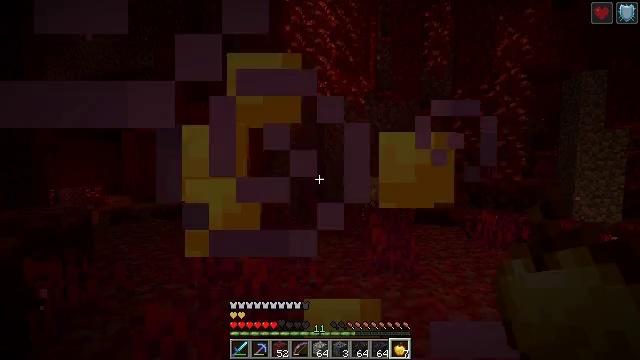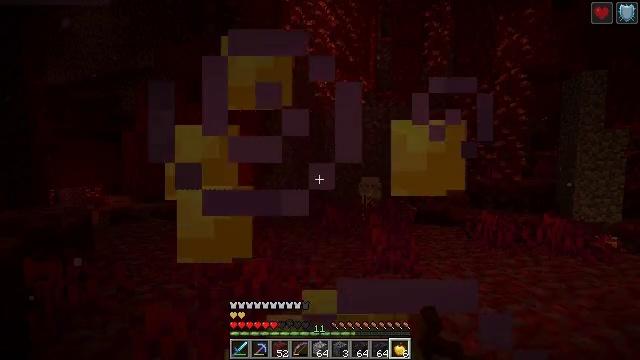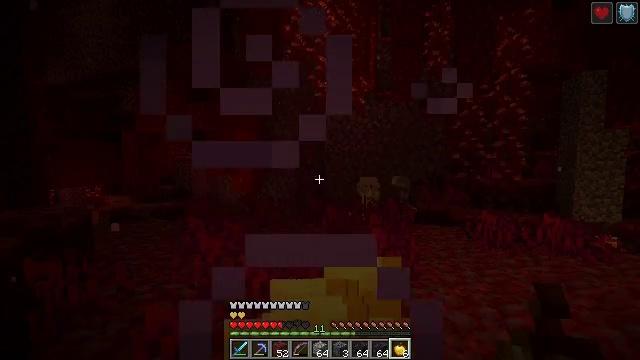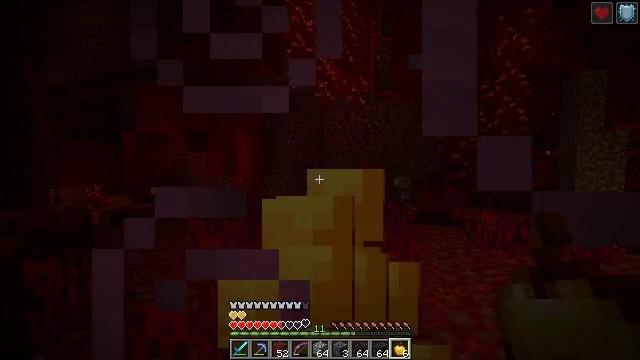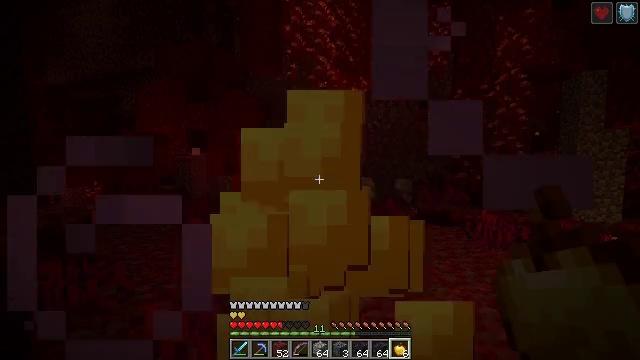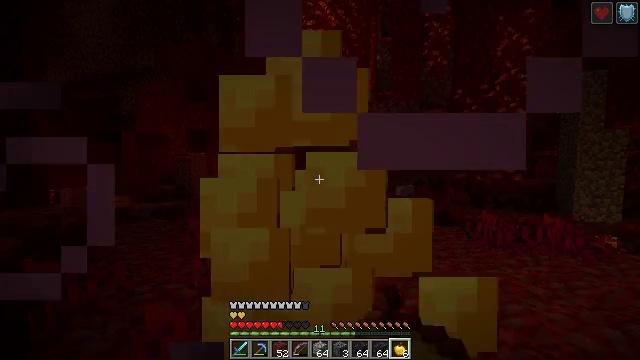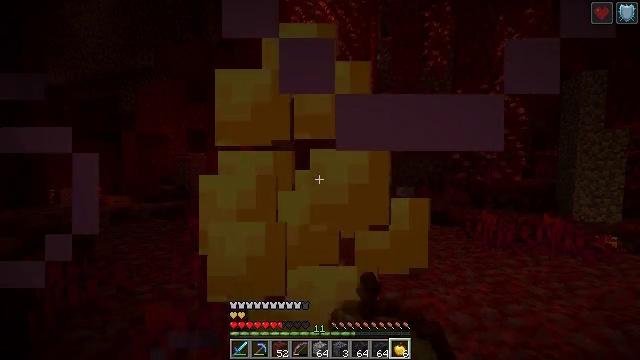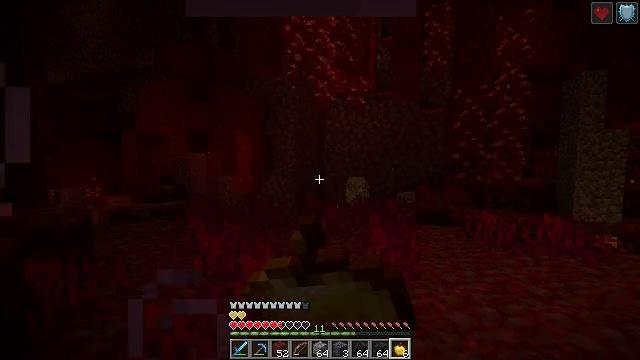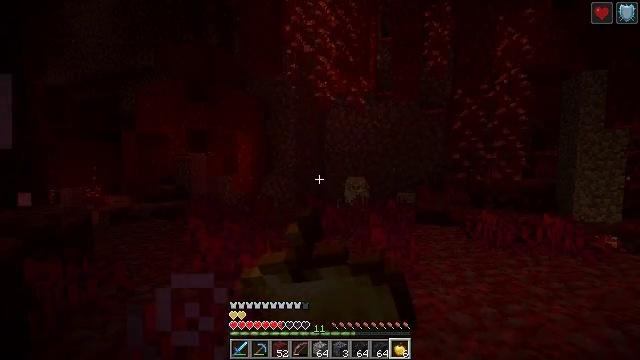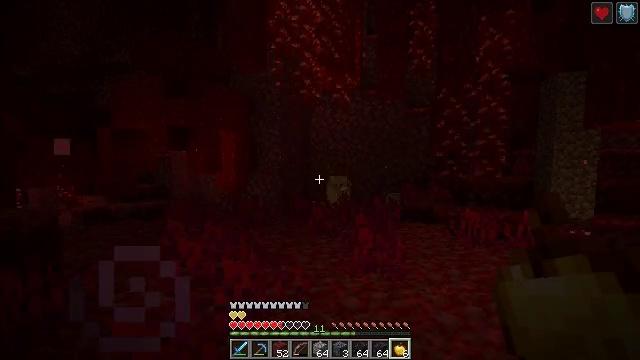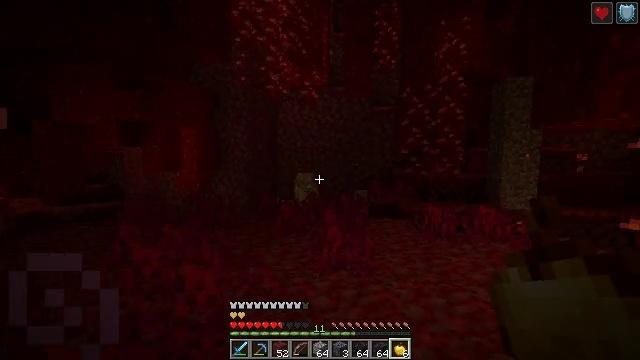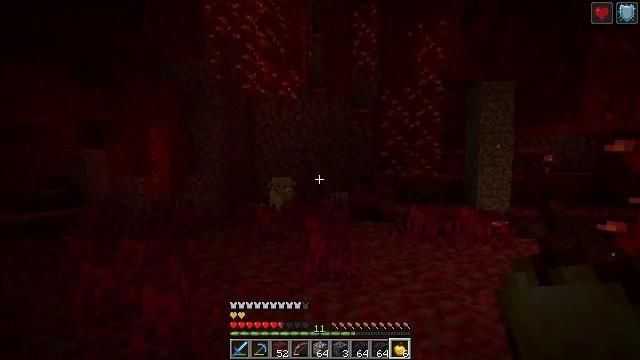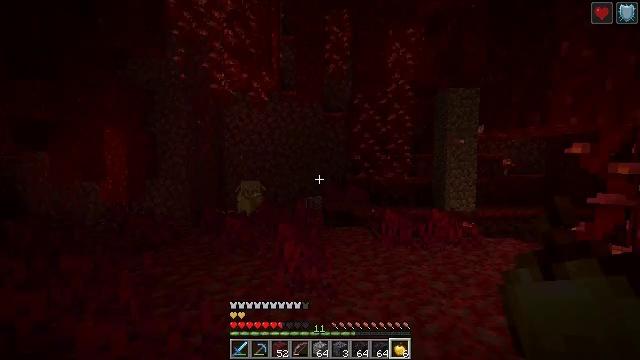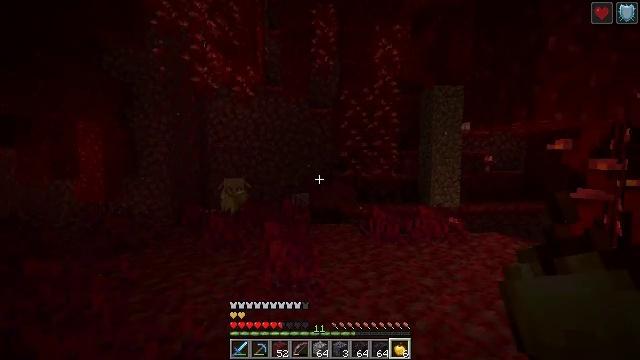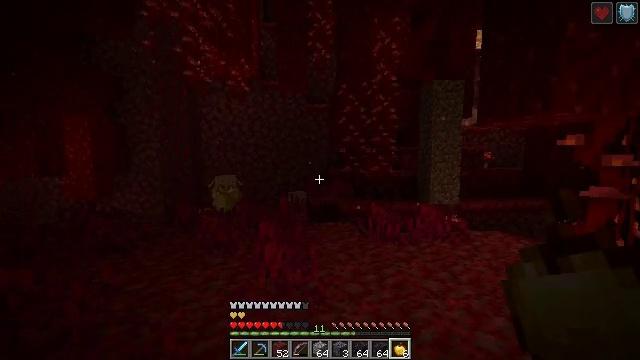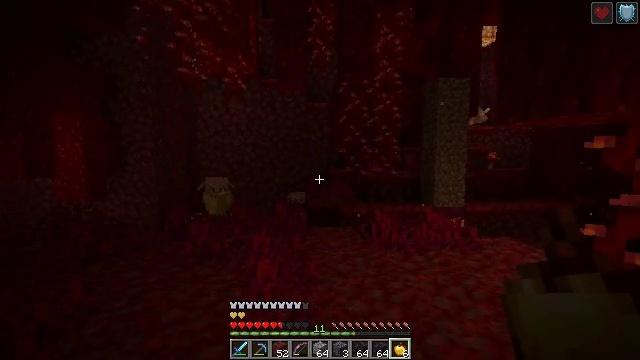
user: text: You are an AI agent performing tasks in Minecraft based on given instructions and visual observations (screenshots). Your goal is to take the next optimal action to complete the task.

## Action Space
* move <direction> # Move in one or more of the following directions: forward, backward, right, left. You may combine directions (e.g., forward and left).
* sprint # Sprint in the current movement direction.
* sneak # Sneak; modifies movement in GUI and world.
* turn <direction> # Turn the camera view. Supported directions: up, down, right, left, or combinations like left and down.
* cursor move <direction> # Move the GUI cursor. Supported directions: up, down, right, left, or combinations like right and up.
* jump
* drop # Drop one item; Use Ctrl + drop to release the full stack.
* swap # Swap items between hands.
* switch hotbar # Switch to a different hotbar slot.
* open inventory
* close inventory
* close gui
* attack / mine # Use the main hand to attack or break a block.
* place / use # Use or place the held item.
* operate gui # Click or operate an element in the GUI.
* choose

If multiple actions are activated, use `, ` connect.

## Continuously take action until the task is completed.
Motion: motion action
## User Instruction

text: Remove a golden apple from the inventory.
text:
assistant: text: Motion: use / place
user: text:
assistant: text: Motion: use / place
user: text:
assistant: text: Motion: use / place
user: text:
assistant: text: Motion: use / place
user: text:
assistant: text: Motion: use / place
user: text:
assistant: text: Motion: use / place
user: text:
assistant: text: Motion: use / place
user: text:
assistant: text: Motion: move forward, use / place
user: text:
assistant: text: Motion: move forward, turn right
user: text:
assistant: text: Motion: move forward, turn right
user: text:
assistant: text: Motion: move forward, turn right
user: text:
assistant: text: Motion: move forward, turn right
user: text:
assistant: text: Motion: move forward, turn right
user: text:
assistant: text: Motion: move forward
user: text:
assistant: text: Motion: move forward
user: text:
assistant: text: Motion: move forward
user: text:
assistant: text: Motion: move forward
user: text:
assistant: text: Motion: move forward
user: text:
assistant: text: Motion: move forward
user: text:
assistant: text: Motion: move forward
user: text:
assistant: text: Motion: move forward
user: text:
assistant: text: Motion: move forward
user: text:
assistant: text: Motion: move forward
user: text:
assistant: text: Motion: move forward
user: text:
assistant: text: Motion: move forward
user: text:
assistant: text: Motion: move forward, turn left and down
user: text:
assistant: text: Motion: move forward, turn left and down
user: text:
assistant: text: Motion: move forward, turn left and down
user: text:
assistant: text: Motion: move forward
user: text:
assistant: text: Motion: move forward